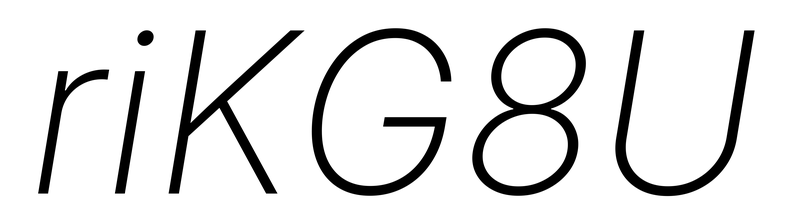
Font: Inter-Italic_ExtraLight_Italic